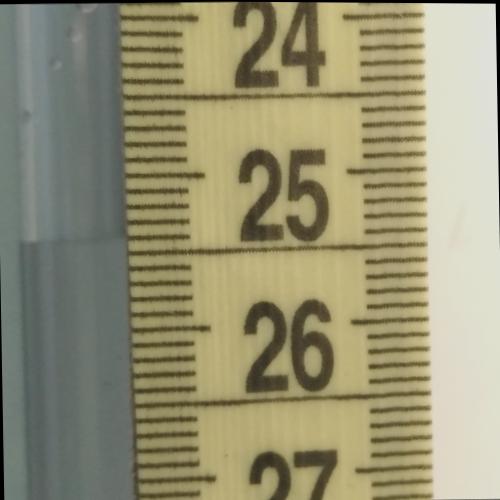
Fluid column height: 25.4 cm